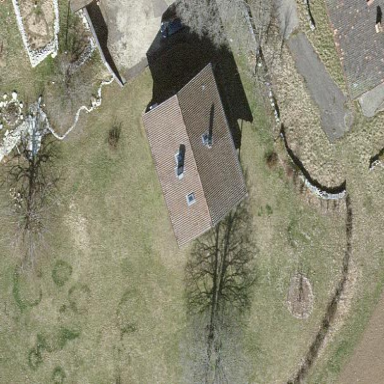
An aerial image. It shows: Guest house that serves as bed and breakfast.